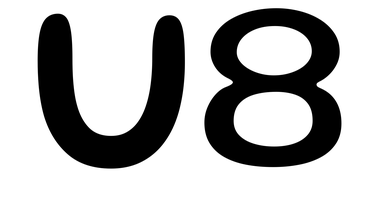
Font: Gluten_Regular